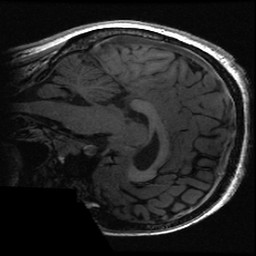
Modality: T1w
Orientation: sagittal
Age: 25
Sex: female